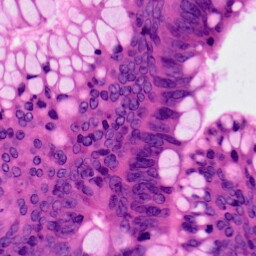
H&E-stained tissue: Colon